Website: ulta-beauty
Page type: customer-info-address
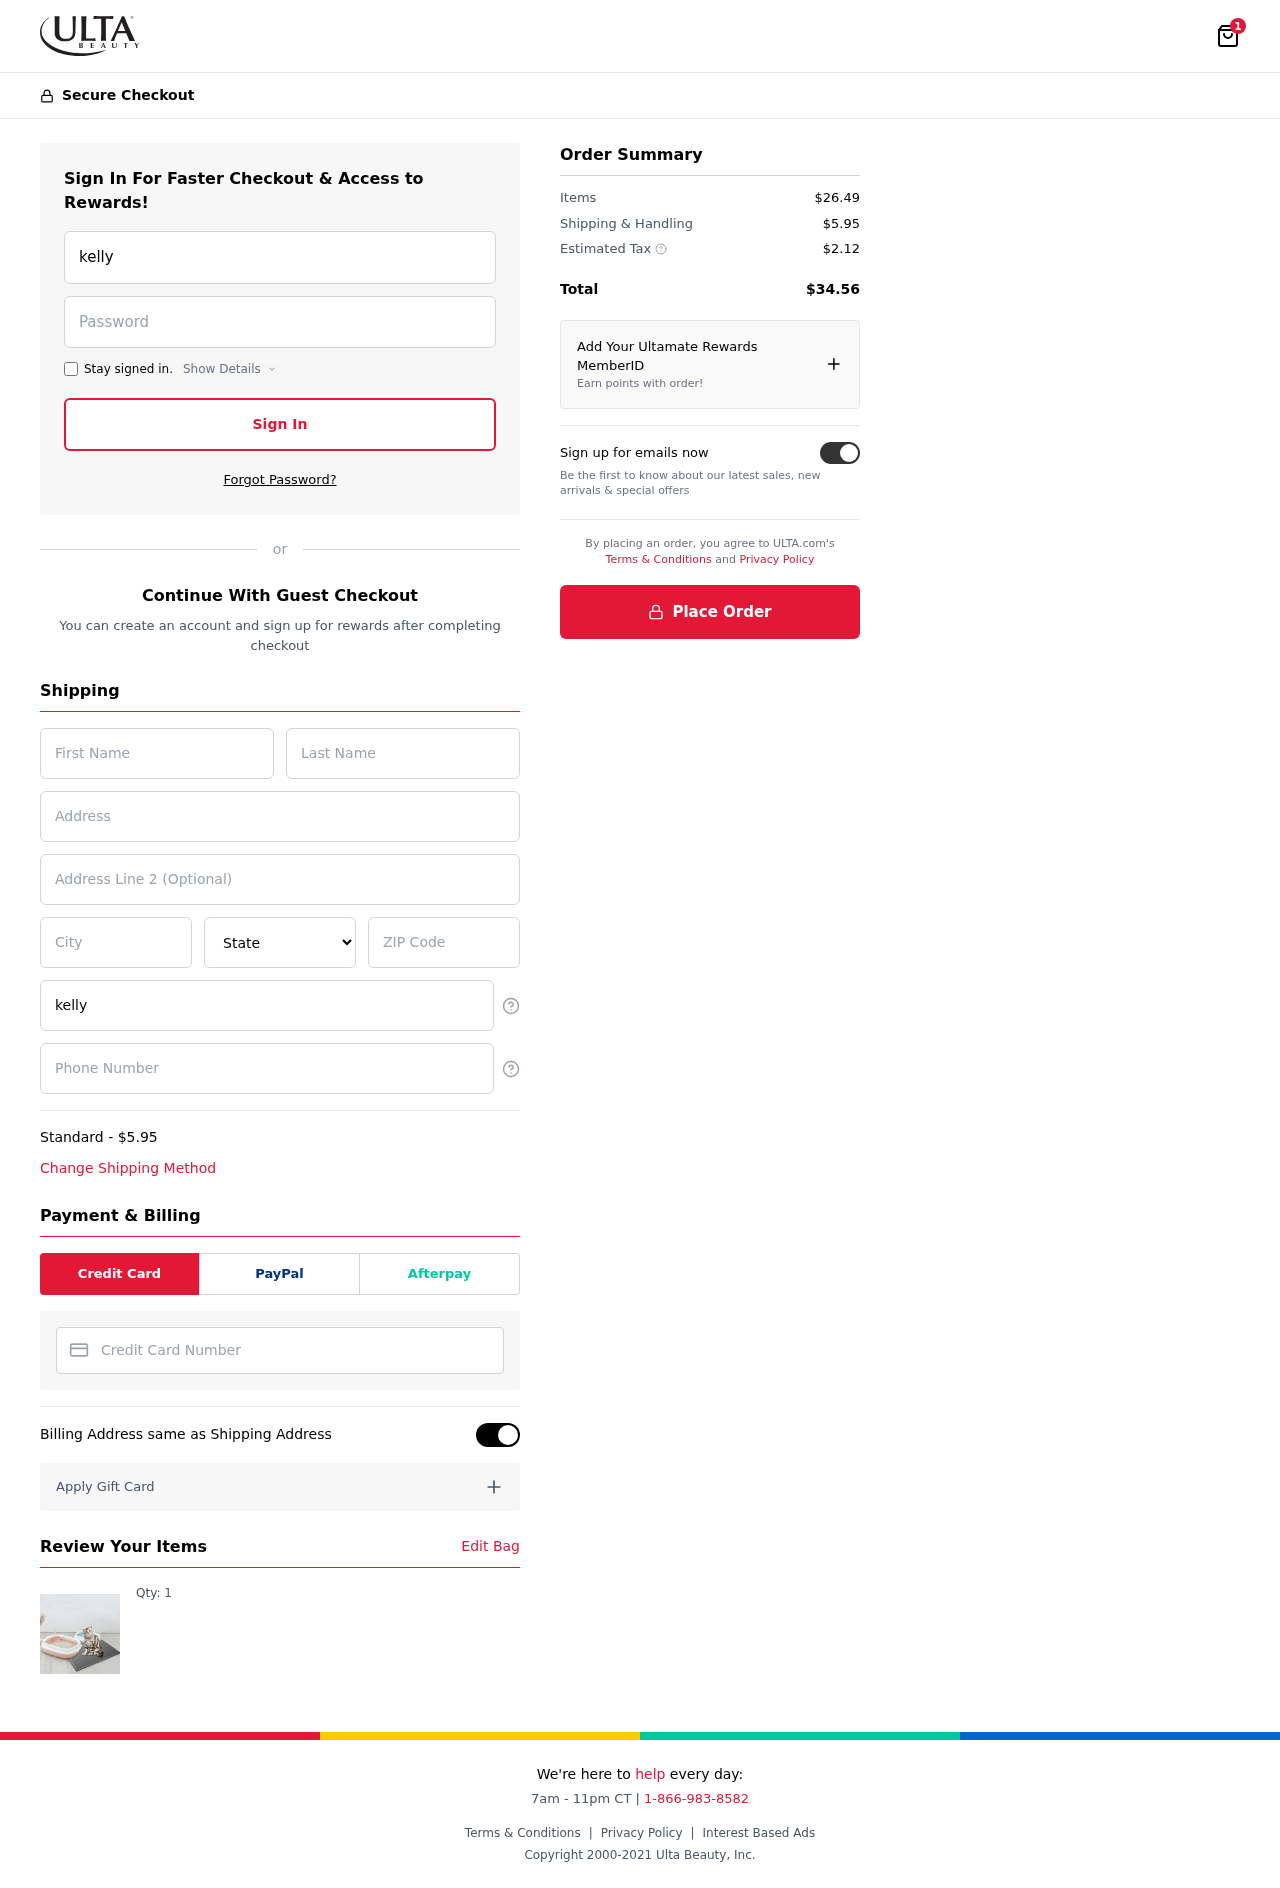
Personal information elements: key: PII_CARD_NUMBER
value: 3769 1669 5828 635
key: PII_CITY
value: Andrewmouth
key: PII_EMAIL
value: kelly.johnston@yahoo.com
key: PII_FIRSTNAME
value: Kelly
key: PII_LASTNAME
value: Johnston
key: PII_PHONE
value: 5804993138
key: PII_POSTCODE
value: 70856
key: PII_STATE
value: Alabama
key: PII_STREET
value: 798 Donald Ridge Apt. 963
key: PII_STREET2
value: Apt. 489
Product elements: key: PRODUCT1_QUANTITY
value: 1
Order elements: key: ORDER_NUM_ITEMS
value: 1
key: ORDER_SHIPPING_COST
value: $5.95
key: ORDER_ITEMS_TOTAL
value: $26.49
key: ORDER_SHIPPING_COST2
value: $5.95
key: ORDER_TAX
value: $2.12
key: ORDER_TOTAL
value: $34.56